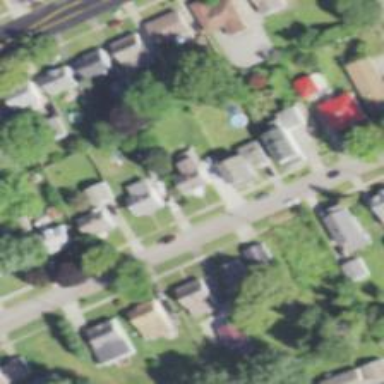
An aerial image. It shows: Neighborhood.